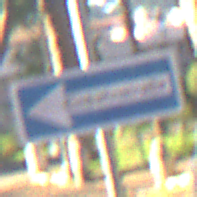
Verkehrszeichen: EinbahnstrasseLinksweisend
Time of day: MorningAfternoon
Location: Outdoor (Suburban)
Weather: Clear
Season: NotSpecified
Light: Natural